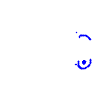
Particle: pion